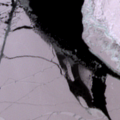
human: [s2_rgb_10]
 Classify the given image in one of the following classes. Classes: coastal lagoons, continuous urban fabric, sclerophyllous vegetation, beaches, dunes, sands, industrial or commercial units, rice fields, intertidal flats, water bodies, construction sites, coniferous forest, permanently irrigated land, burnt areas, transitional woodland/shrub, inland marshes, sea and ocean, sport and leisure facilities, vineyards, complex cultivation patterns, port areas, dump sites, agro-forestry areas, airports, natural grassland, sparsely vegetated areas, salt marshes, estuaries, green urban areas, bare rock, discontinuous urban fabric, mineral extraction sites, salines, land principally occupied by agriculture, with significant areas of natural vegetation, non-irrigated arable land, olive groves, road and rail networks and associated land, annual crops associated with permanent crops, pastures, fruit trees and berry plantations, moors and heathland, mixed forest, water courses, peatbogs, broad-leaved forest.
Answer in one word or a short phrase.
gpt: sea and ocean